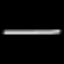
Label: line